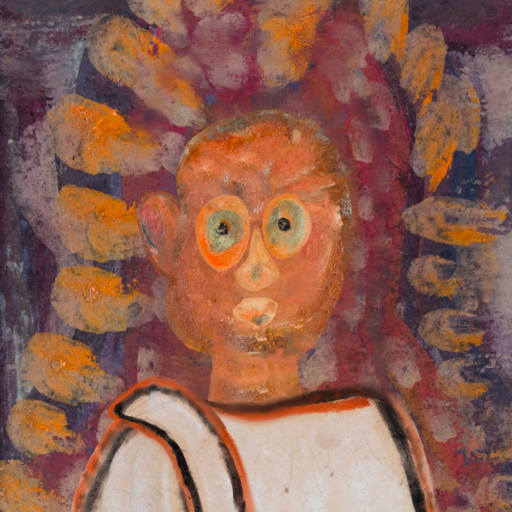
Background: Doll, Head And Neck Front: Boggyland, Face Front: Childish, Bust: Roy_Bahadur, Hair Front: Blank, Head Accessory: Blank, Second Necklace: Blank, Necklace: Blank, Baby: Blank